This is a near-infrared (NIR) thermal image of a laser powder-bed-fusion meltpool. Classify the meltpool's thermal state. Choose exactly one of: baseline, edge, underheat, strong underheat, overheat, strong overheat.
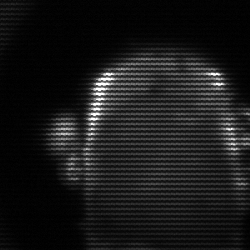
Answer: baseline